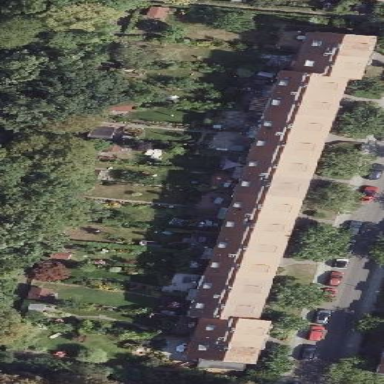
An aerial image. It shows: Residential garden area classified as leisure land.